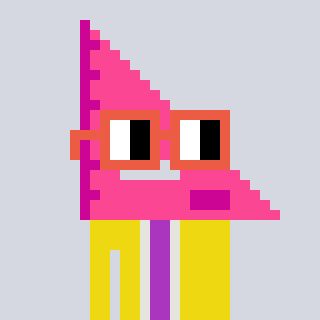
a pixel art character with square orange glasses, a squadron ruler-shaped head and a yellow-colored body on a cool background